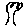
Label: tree